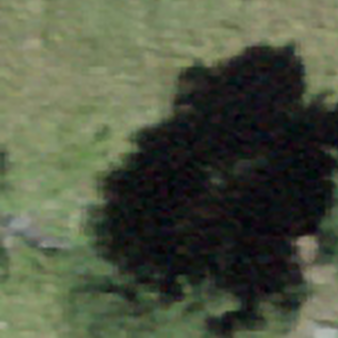
Label: other